Field crop: maize
Growth stage: 2
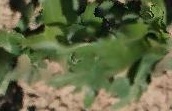
Species: maize